Question: I have an issue with Java Arraylist: when I click the previous button it won't get the index of the last element.
Note: InfoStudent is a separate class that contains all student info like id, name and email; and arraylist student contains the info of the new students. I am not sure if my problem is the index like student.get (get the current student's id and minus 1 since index starts 0). My screenshot:

My code:
'''
JButton btnFirst = new JButton("First");
btnFirst.addActionListener(new ActionListener() {
public void actionPerformed(ActionEvent e) {
textFieldId.setText(Integer.toString(student.get(0).getId()));
textFieldName.setText(student.get(0).getName());
txtEmailbox.setText(student.get(0).getEmail());
}
});
btnFirst.setBounds(10, 215, 89, 22);
frame.getContentPane().add(btnFirst);
JButton btnPrev = new JButton("Prev");
btnPrev.addActionListener(new ActionListener() {
public void actionPerformed(ActionEvent e) {
current = Integer.parseInt(textFieldId.getText());
if(current== student.size()){
current= 0;
}
else {
current = current-1;
}
textFieldId.setText(Integer.toString(student.get(current).getId()));
textFieldName.setText(student.get(current).getName());
txtEmailbox.setText(student.get(current).getEmail());
//student.get(current).getId() is not working
}
});
btnPrev.setBounds(122, 215, 89, 22);
frame.getContentPane().add(btnPrev);
JButton btnNext = new JButton("Next");
btnNext.setBounds(230, 215, 89, 23);
frame.getContentPane().add(btnNext);
JButton btnLast = new JButton("Last");
btnLast.addActionListener(new ActionListener() {
public void actionPerformed(ActionEvent e) {
textFieldId.setText(Integer.toString(student.get(student.size()-1).getId()));
textFieldName.setText(student.get(student.size()-1).getName());
txtEmailbox.setText(student.get(student.size()-1).getEmail());
}
});
btnLast.setBounds(329, 215, 89, 23);
frame.getContentPane().add(btnLast);
}
'''
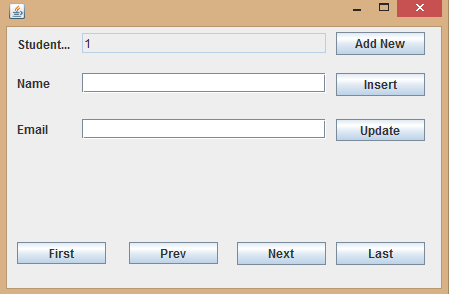
Answer: Change
'''
if(current== student.size()){
current= 0;
}
else {
current = current-1;
}
'''
To
'''
if(current < 0 || current >= student.size()){
current = 0;
}
else {
//Do Not Change the value since it is valid
}
'''
And you can use a field to store current index value